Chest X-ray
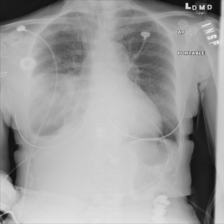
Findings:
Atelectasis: negative
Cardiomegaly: negative
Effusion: negative
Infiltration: negative
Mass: negative
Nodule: positive
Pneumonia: negative
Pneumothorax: negative
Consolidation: positive
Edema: negative
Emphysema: negative
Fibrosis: negative
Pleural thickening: positive
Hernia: negative